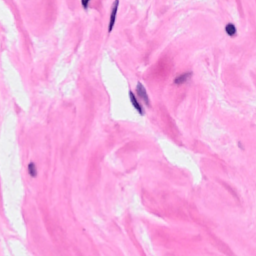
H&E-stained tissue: Breast